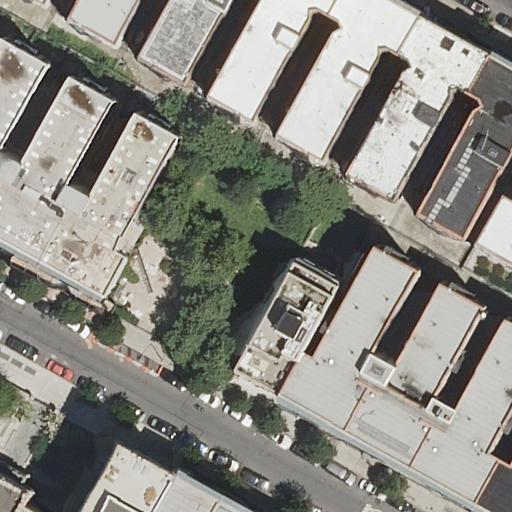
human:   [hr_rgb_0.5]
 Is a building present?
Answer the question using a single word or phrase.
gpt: yes

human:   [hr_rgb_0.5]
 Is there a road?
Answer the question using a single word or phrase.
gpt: yes

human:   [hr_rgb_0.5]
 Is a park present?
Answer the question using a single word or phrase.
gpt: yes

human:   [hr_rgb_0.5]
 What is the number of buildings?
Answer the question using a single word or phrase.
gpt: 19

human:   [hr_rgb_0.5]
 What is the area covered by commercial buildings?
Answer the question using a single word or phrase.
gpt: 0m2

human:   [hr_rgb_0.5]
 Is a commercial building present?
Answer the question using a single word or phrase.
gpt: no

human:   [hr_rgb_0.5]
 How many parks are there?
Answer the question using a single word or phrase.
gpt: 1

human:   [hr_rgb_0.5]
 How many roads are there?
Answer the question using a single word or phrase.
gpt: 1

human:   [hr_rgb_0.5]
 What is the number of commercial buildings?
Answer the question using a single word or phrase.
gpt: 0

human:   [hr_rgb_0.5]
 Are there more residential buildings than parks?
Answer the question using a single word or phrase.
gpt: yes

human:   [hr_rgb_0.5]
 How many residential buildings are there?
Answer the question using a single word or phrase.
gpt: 19

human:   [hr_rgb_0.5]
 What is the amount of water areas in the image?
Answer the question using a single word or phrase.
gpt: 0

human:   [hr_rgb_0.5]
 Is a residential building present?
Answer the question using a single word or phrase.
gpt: yes

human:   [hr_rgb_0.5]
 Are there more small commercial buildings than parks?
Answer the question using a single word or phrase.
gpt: no

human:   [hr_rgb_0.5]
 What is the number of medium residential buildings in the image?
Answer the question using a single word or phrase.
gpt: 12

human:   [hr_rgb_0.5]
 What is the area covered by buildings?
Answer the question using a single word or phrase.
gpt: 5962m2

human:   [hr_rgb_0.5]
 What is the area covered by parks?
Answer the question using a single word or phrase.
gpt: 1183m2

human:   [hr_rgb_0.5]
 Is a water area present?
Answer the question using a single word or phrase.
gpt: no

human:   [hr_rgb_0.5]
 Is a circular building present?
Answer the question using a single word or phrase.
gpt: no

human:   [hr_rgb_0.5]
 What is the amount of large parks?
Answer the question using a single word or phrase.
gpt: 1

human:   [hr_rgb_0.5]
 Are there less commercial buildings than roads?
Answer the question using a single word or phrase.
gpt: yes

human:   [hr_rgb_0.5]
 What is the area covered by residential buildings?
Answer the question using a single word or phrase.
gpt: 5962m2

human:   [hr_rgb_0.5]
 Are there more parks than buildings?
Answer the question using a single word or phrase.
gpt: no

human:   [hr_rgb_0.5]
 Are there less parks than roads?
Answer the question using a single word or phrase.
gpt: no

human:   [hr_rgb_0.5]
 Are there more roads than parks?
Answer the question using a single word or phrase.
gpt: no

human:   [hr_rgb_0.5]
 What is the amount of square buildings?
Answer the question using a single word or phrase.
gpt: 0

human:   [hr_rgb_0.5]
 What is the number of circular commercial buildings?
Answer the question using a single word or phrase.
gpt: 0

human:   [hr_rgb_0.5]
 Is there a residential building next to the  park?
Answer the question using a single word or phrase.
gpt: yes

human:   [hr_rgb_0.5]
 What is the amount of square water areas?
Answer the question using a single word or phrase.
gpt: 0

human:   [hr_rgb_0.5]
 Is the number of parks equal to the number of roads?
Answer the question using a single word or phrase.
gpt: yes

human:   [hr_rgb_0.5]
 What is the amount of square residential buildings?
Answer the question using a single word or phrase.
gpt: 0

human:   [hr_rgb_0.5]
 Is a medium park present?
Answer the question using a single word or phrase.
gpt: no

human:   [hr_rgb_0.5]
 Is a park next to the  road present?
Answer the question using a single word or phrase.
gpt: yes

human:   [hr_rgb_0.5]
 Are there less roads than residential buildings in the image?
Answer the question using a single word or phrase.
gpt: yes

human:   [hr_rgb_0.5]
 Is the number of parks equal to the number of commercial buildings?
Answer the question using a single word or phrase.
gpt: no

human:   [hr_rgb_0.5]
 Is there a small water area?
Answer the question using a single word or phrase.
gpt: no

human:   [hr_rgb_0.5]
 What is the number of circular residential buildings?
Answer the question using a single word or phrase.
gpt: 0

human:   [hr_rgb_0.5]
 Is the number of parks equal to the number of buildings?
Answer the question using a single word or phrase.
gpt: no

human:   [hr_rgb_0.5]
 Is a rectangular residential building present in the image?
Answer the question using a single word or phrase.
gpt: yes

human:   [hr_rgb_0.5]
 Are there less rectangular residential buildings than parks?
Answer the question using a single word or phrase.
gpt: no

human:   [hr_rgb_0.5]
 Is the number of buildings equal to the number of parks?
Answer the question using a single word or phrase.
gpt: no

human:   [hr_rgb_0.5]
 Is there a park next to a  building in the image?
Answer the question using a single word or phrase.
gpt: yes

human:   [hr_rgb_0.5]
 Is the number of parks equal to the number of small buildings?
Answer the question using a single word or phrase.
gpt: no

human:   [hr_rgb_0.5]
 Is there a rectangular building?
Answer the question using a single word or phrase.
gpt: yes

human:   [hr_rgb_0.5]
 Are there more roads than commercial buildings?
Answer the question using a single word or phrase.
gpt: yes

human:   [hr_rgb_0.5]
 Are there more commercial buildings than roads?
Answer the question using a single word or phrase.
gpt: no

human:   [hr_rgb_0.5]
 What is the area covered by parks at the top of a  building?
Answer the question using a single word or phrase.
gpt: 1183m2

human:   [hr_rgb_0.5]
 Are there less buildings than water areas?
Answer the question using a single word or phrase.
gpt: no

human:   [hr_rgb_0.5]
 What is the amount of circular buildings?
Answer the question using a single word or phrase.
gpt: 0

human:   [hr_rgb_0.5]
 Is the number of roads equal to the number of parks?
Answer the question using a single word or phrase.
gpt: yes

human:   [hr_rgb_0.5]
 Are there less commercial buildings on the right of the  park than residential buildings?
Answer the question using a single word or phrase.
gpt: yes

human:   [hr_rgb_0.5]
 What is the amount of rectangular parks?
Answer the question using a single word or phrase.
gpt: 1

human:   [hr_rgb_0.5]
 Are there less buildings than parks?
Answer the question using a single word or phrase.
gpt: no

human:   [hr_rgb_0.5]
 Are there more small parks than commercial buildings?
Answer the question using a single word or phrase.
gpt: no

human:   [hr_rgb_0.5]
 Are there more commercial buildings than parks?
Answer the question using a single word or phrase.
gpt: no

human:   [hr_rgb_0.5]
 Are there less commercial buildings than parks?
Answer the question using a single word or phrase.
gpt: yes

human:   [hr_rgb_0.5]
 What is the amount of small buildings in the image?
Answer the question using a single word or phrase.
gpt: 5

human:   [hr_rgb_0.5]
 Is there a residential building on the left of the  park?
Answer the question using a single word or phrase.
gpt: yes

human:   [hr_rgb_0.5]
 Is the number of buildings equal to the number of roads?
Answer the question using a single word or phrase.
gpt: no

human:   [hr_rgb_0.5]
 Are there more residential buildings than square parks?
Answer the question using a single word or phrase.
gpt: yes

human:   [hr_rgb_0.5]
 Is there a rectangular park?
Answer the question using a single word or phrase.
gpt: yes

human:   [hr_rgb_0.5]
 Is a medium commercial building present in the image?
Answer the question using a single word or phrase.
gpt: no

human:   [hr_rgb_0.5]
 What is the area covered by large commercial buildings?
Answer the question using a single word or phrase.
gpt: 0m2

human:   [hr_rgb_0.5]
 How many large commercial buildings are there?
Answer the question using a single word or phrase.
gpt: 0